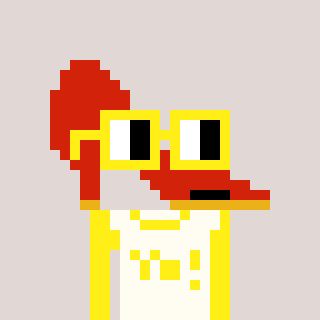
a pixel art character with square yellow glasses, a highheel-shaped head and a grayscale-colored body on a warm background